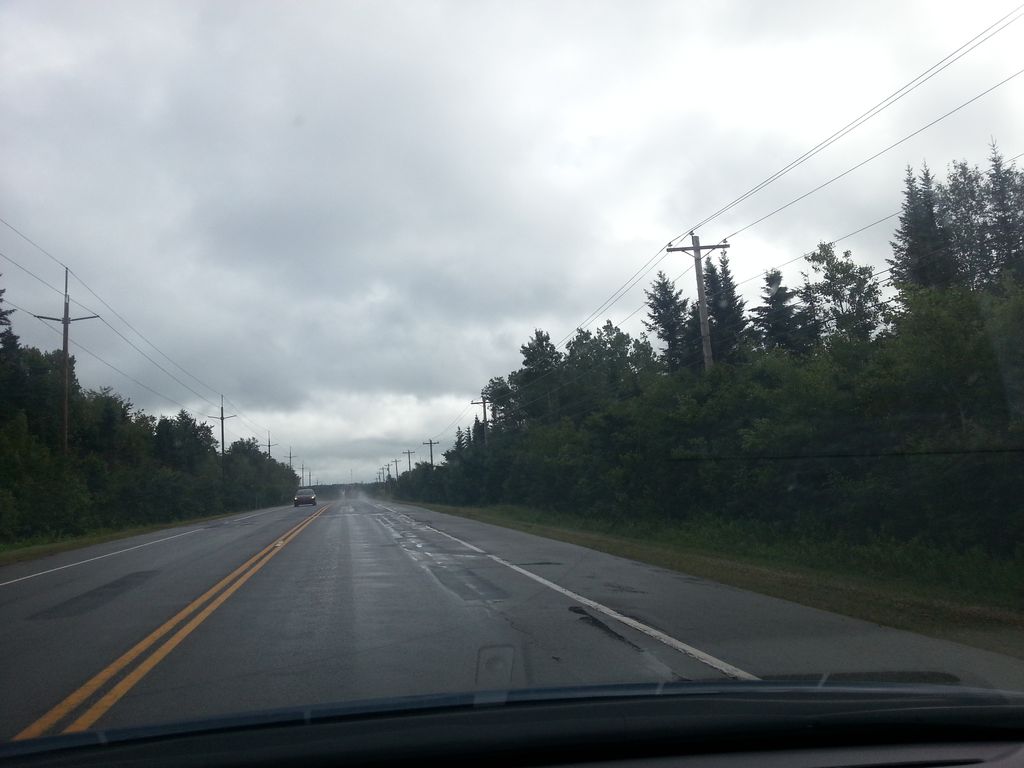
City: charlottetown